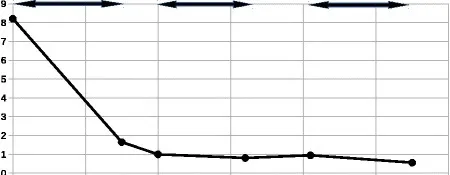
Lithium concentration versus time. Continuous veno-venous haemodiafiltration session is represented with a double arrow ( ).
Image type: chart (chart)